Group 1:
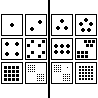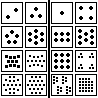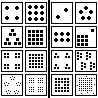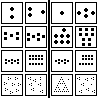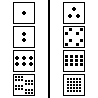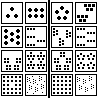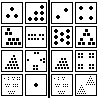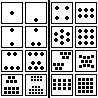
Group 2:
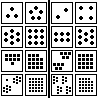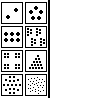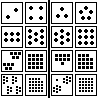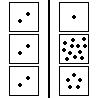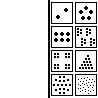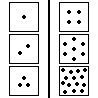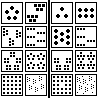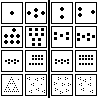
Rule separating the two groups: Multiple distinct differences between successive left numbers vs. not so.
Author: Aaron David Fairbanks